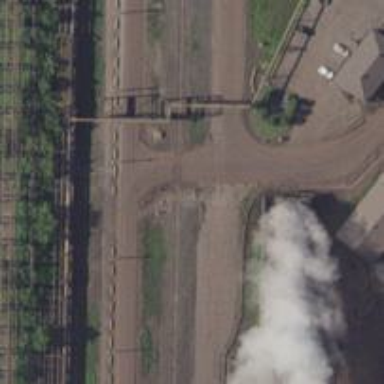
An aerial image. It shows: Level crossing along the railway.